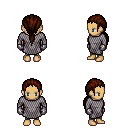
a pixel art fantasy rpg character, female body template, human, tanned skin, chain mail, teal pants, brown ponytail hairstyle, metal gloves, four views (front, back, left, right), 2x2 character sprite sheet, small pixel art, hard edges, no anti-aliasing